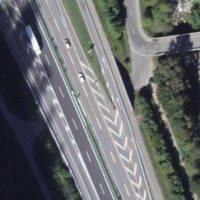
EUNIS habitat code: 57
Species observed at this site:
Cornus sanguinea